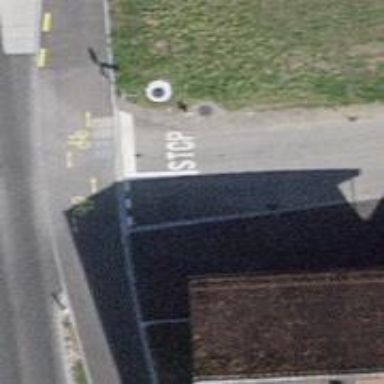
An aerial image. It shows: Road with stop sign.